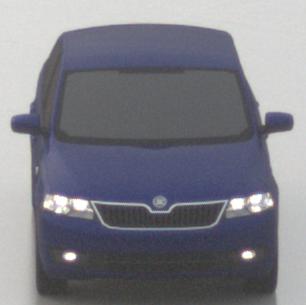
Make: Skoda
Model: Rapid
Detailed model: Rapid 1.2 Active Limousine
Model produced from: 2012/10
Model produced until: 2015/04
Doors: 5
Color: blue
Road condition: wet road
Daytime: sunrise or sunset
Contrast: low contrast